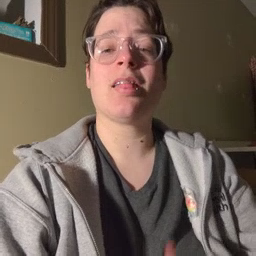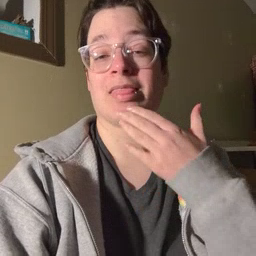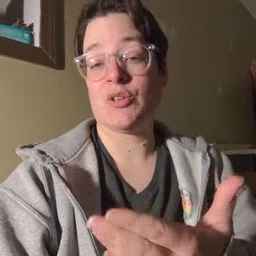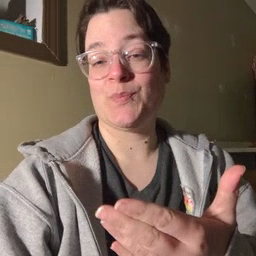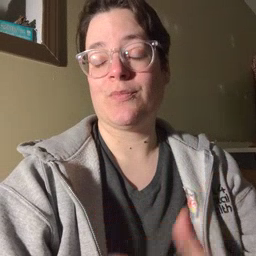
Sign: thankyou